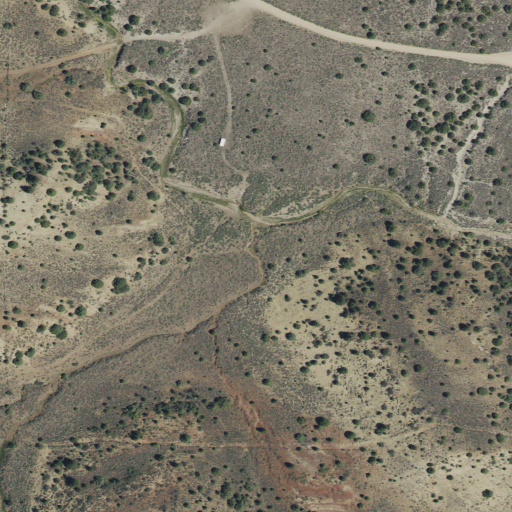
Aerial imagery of valley in Utah named Williams Canyon containing shrub, evergreen forest, and open development